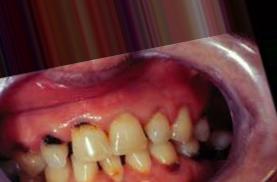
Condition: Caries